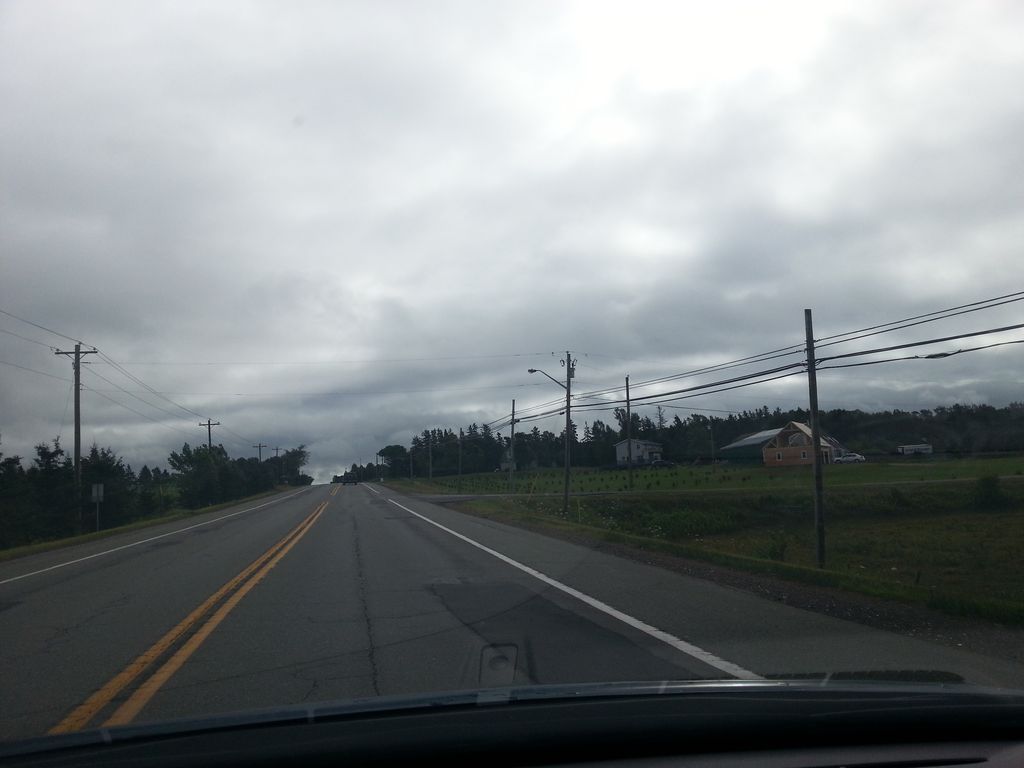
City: charlottetown